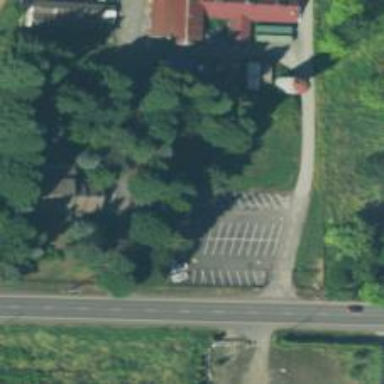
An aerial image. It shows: Parking space.